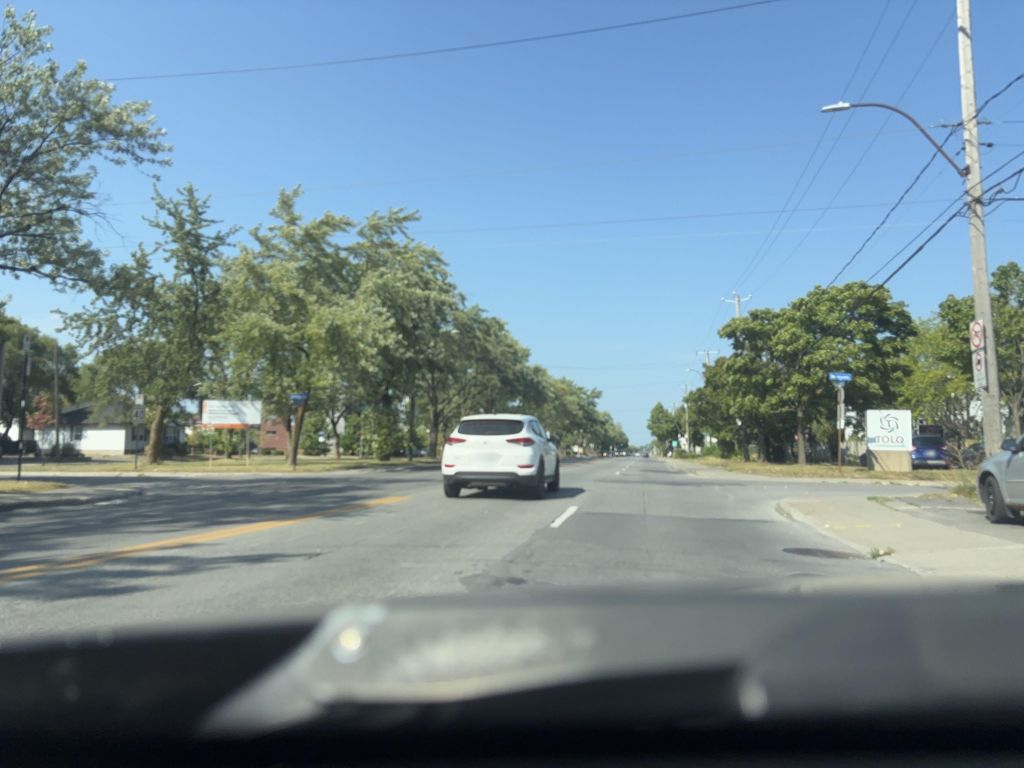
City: montreal